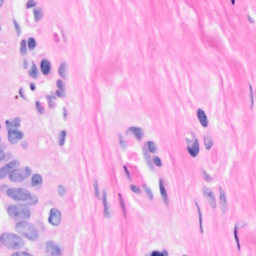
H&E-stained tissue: Breast